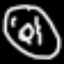
Label: donut